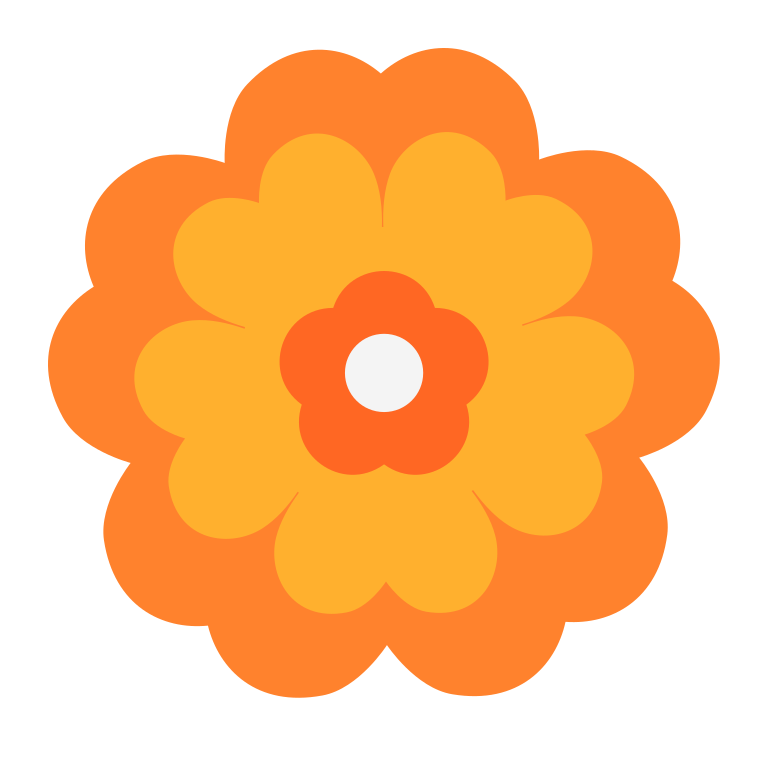
rosette flat